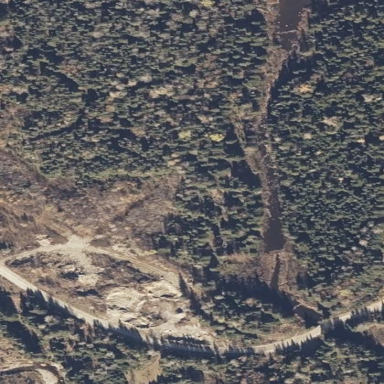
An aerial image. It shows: Quarry area where gravel is extracted.